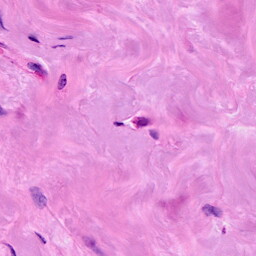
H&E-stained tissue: Breast